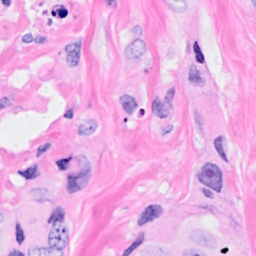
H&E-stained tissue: Breast